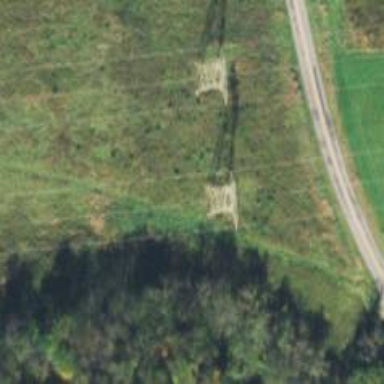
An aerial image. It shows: Lattice structure tower.